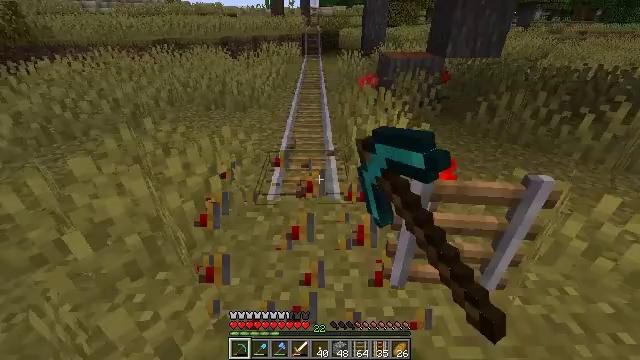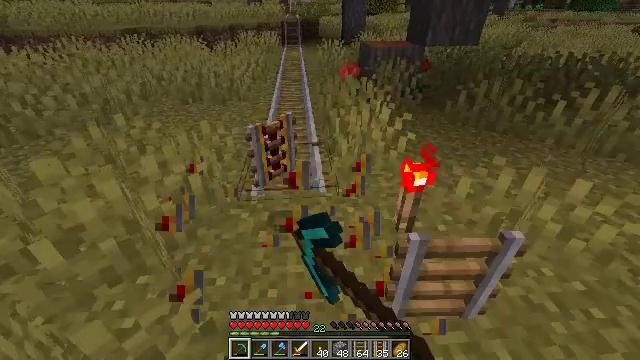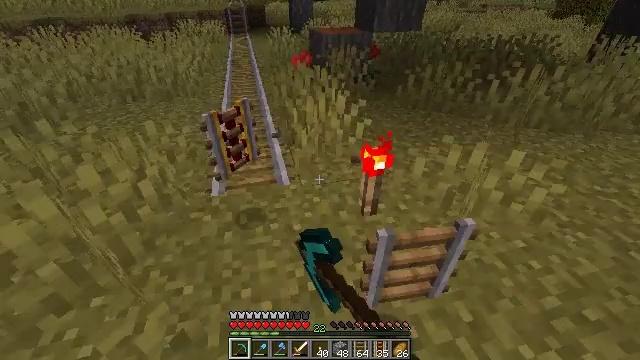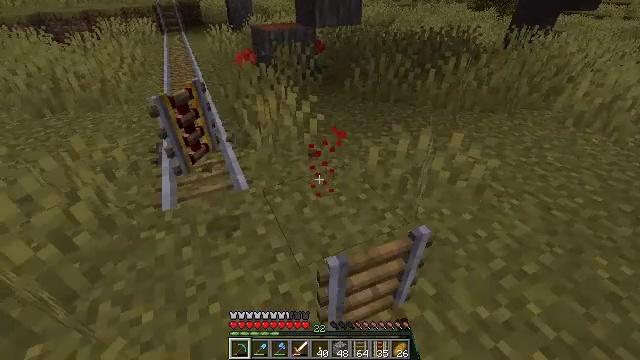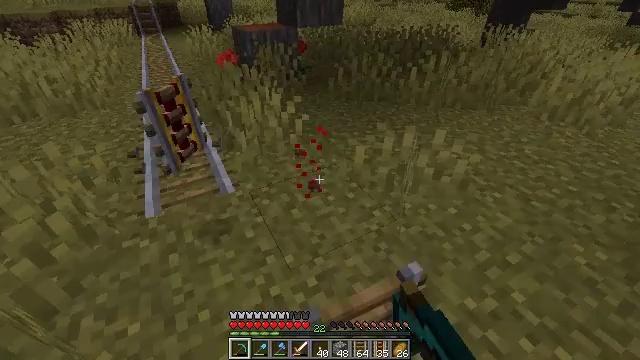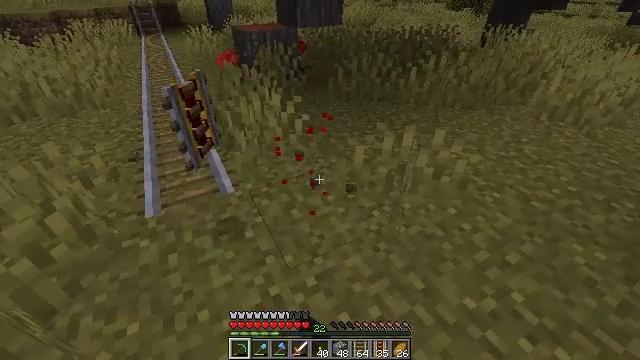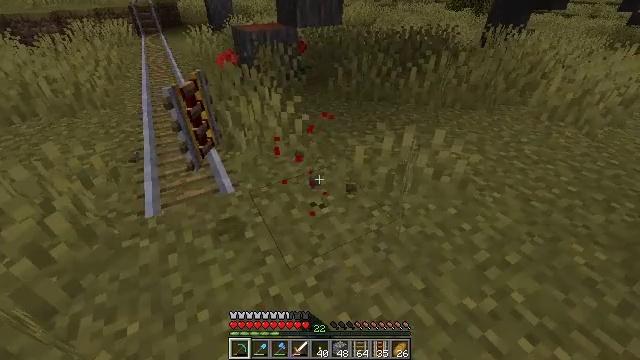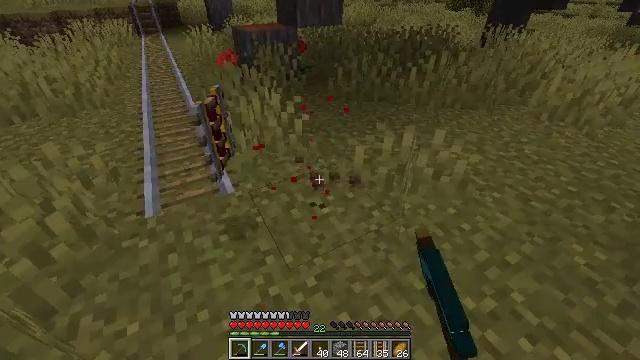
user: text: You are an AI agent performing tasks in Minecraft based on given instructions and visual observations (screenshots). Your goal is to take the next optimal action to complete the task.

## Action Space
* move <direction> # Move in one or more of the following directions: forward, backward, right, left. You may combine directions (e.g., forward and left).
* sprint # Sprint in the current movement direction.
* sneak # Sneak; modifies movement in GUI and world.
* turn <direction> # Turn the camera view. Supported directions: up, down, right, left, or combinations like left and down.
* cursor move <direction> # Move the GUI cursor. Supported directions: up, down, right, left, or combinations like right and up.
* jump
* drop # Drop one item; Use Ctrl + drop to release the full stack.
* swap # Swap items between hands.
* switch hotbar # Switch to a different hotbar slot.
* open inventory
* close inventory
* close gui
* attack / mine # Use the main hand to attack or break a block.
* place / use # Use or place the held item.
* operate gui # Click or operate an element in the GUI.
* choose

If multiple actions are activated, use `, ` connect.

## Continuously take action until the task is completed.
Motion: motion action
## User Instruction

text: Attack the redstone torch to break it.
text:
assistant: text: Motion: turn right and down, attack / mine
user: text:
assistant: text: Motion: turn right and down, attack / mine
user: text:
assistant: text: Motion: turn right, attack / mine
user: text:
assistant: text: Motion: turn right, attack / mine
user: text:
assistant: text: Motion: attack / mine
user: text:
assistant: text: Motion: attack / mine
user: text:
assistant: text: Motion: attack / mine
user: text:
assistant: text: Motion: attack / mine